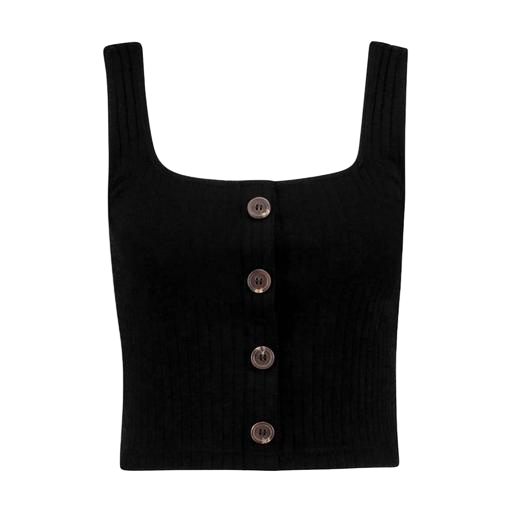
black rib vest, black button vest, black buttoned vest, white background